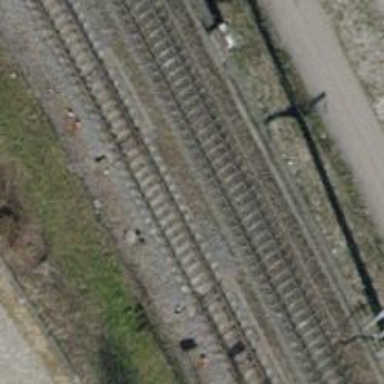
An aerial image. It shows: Railway switch.